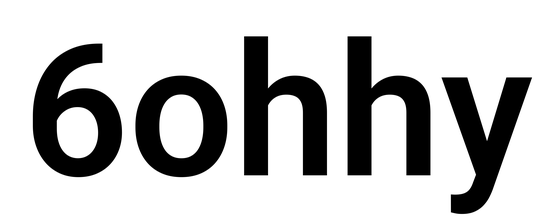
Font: Roboto_SemiBold